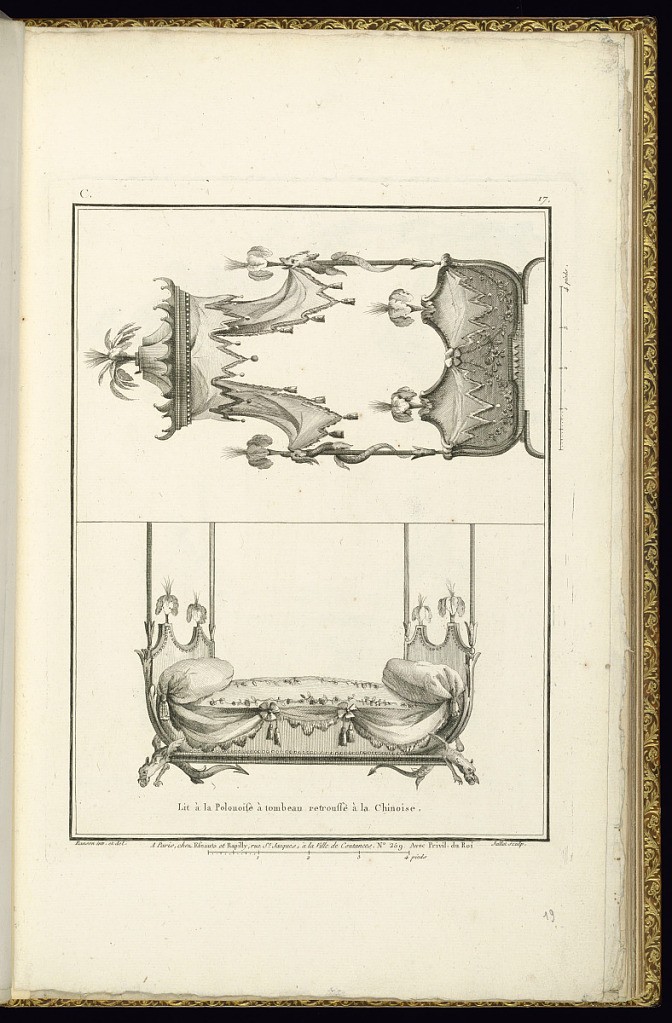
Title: Lit à la Polonaise à tombeau retroussé à la Chinoise
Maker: Pierre Ranson, French, 1736–1786
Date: late 18th century
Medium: Etching and engraving on laid paper
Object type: Print
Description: Two designs for beds in a chinoiseries style (European decorative arts and architectural style inspired by fanciful ideas of China and East Asia). Above, a crown canopy (baldachin) bed topped with feather finials, and hanging swags of textiles, with bells, tassels, and passementeries. The headboard and footboard are the same height, the back of board features floral motifs, with hanging festoons of flowers and textiles. The boards and poles are topped with feather finials and intertwined dragons on each pole. Below, a design for a four-poster bed, detailed view of the bed without the canopy visible. The bed linen features floral motifs, hanging swags of textiles with tassels. The bedframe is carved with dragons as feet and topped with feather finials on each board. The boards are the same height. A scale below each design. The plate is titled, numbered, and signed.